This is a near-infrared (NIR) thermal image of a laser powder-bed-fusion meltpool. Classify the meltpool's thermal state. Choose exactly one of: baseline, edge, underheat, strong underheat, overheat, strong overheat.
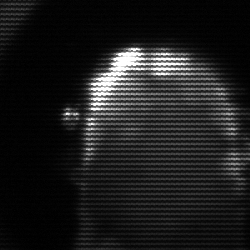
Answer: baseline